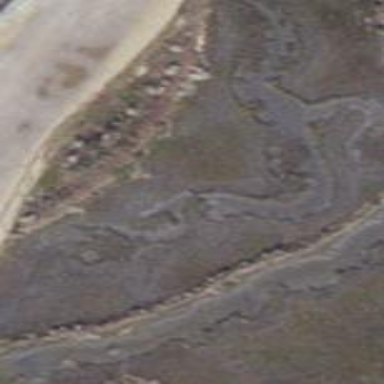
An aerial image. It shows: Tidal wetland characterized by saltmarsh vegetation.